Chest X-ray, PA view. Patient: 55 years old, sex M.
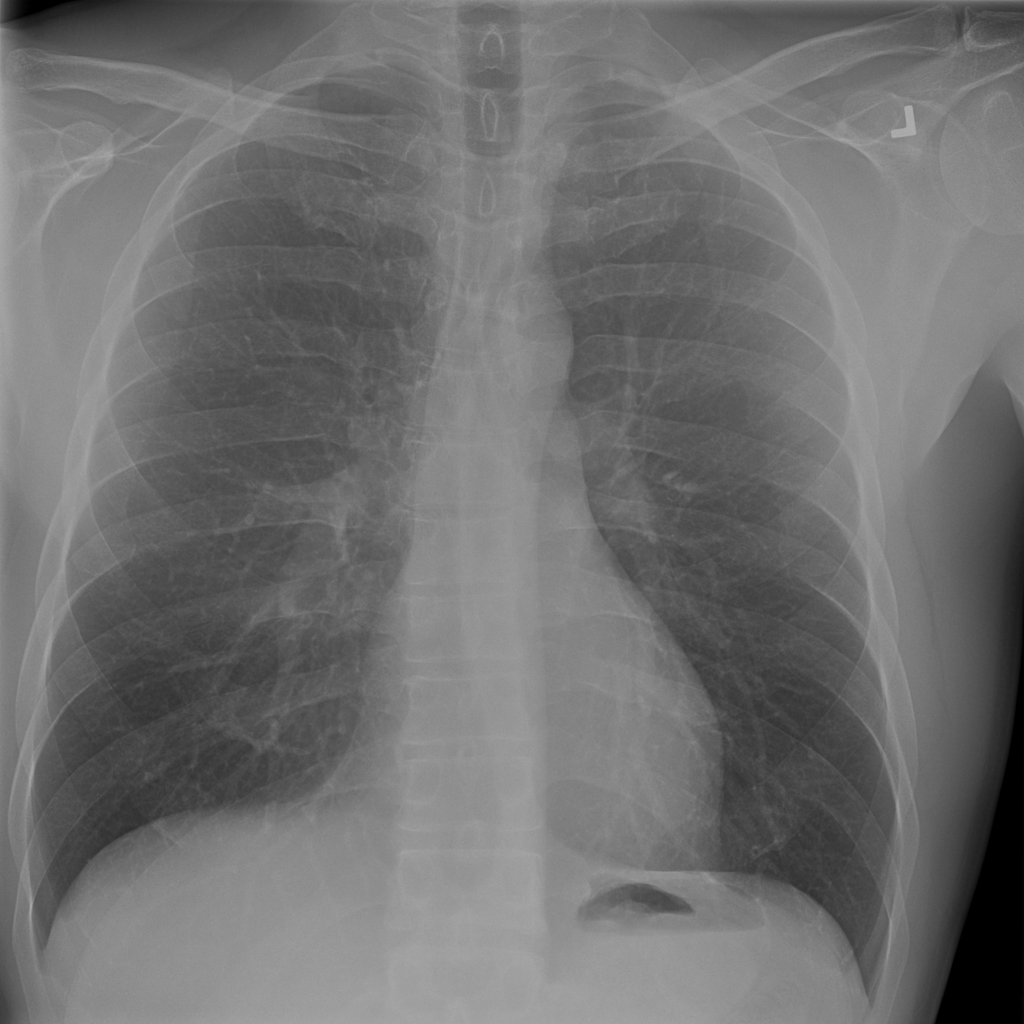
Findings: Infiltration